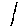
Label: line